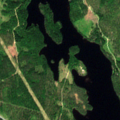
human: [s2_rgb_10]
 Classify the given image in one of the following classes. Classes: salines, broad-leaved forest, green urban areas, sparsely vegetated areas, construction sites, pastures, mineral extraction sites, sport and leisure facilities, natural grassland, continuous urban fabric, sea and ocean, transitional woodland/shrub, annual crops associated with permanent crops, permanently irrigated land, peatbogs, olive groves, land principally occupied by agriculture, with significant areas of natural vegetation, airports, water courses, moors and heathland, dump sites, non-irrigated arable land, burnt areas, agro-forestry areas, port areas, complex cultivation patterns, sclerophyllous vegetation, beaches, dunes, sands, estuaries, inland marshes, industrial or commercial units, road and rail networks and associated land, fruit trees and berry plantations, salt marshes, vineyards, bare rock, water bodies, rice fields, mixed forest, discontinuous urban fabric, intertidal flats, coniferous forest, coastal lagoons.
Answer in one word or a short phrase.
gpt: coniferous forest, mixed forest, water bodies